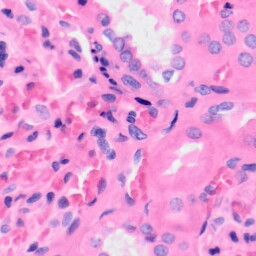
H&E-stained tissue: Kidney